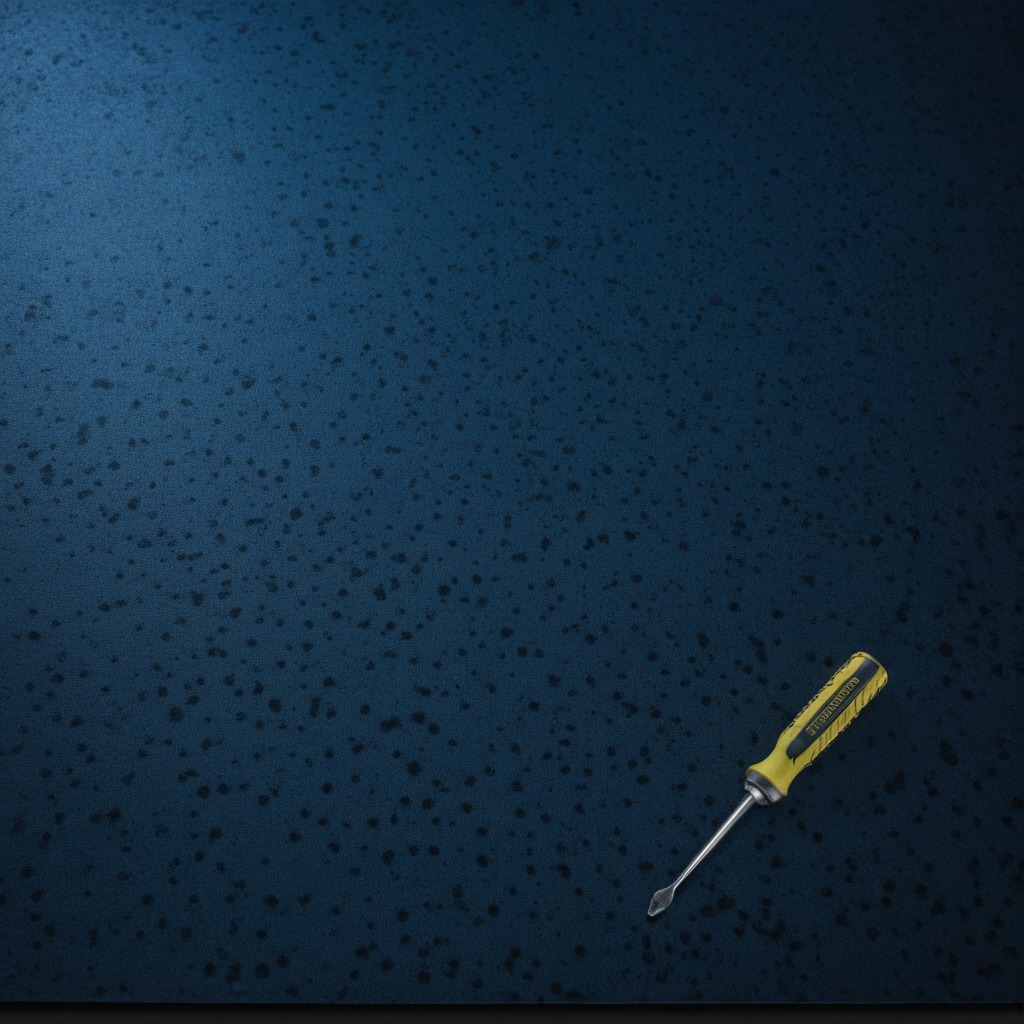
A screwdriver lies on the tabletop.